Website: lowes
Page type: delivery-shipping
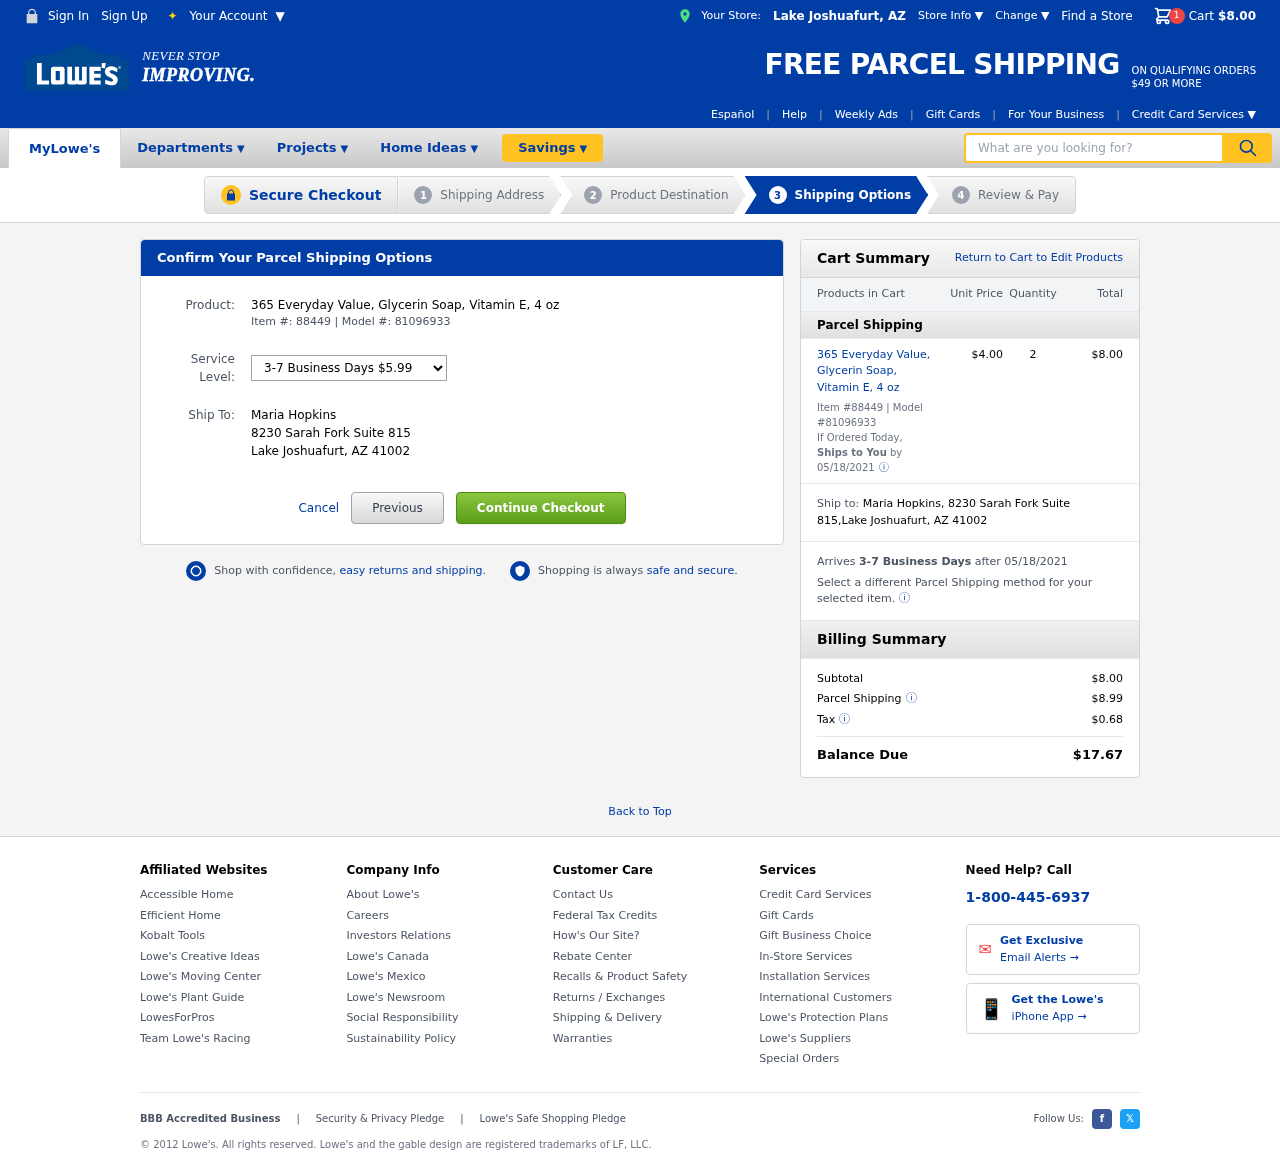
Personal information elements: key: PII_CITY
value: Lake Joshuafurt
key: PII_FULLNAME
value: Maria Hopkins
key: PII_POSTCODE
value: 41002
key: PII_STATE_ABBR
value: AZ
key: PII_STREET
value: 8230 Sarah Fork Suite 815
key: PII_FULLNAME2
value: Maria Hopkins
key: PII_STREET2
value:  8230 Sarah Fork Suite 815
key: PII_CITY2
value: Lake Joshuafurt
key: PII_STATE_ABBR2
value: AZ
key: PII_POSTCODE2
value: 41002
Product elements: key: PRODUCT1_NAME
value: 365 Everyday Value, Glycerin Soap, Vitamin E, 4 oz
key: PRODUCT1_PRICE
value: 4
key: PRODUCT1_QUANTITY
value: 2
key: PRODUCT1_ITEM_NUMBER
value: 88449
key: PRODUCT1_MODEL_NUMBER
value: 81096933
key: PRODUCT1_NAME2
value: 365 Everyday Value, Glycerin Soap, Vitamin E, 4 oz
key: PRODUCT1_ITEM_NUMBER2
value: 88449
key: PRODUCT1_MODEL_NUMBER2
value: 81096933
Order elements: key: ORDER_SUBTOTAL
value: $8.00
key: ORDER_DELIVERY_DATE
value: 05/18/2021
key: ORDER_ITEM_TOTAL
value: $8.00
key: ORDER_DELIVERY_DATE2
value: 05/18/2021
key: ORDER_SHIPPING_COST
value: $8.99
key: ORDER_TAX
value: $0.68
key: ORDER_TOTAL
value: $17.67
Search elements: key: HEADER_SEARCH
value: What are you looking for?